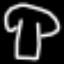
Label: mushroom